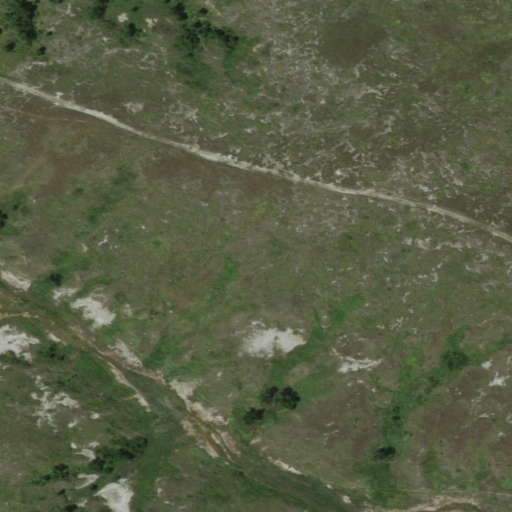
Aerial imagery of mountain in South Dakota named Mud Butte containing only grassland